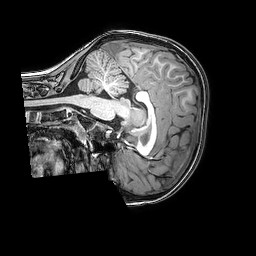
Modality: T1w
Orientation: sagittal
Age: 7
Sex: male
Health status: healthy